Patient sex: M
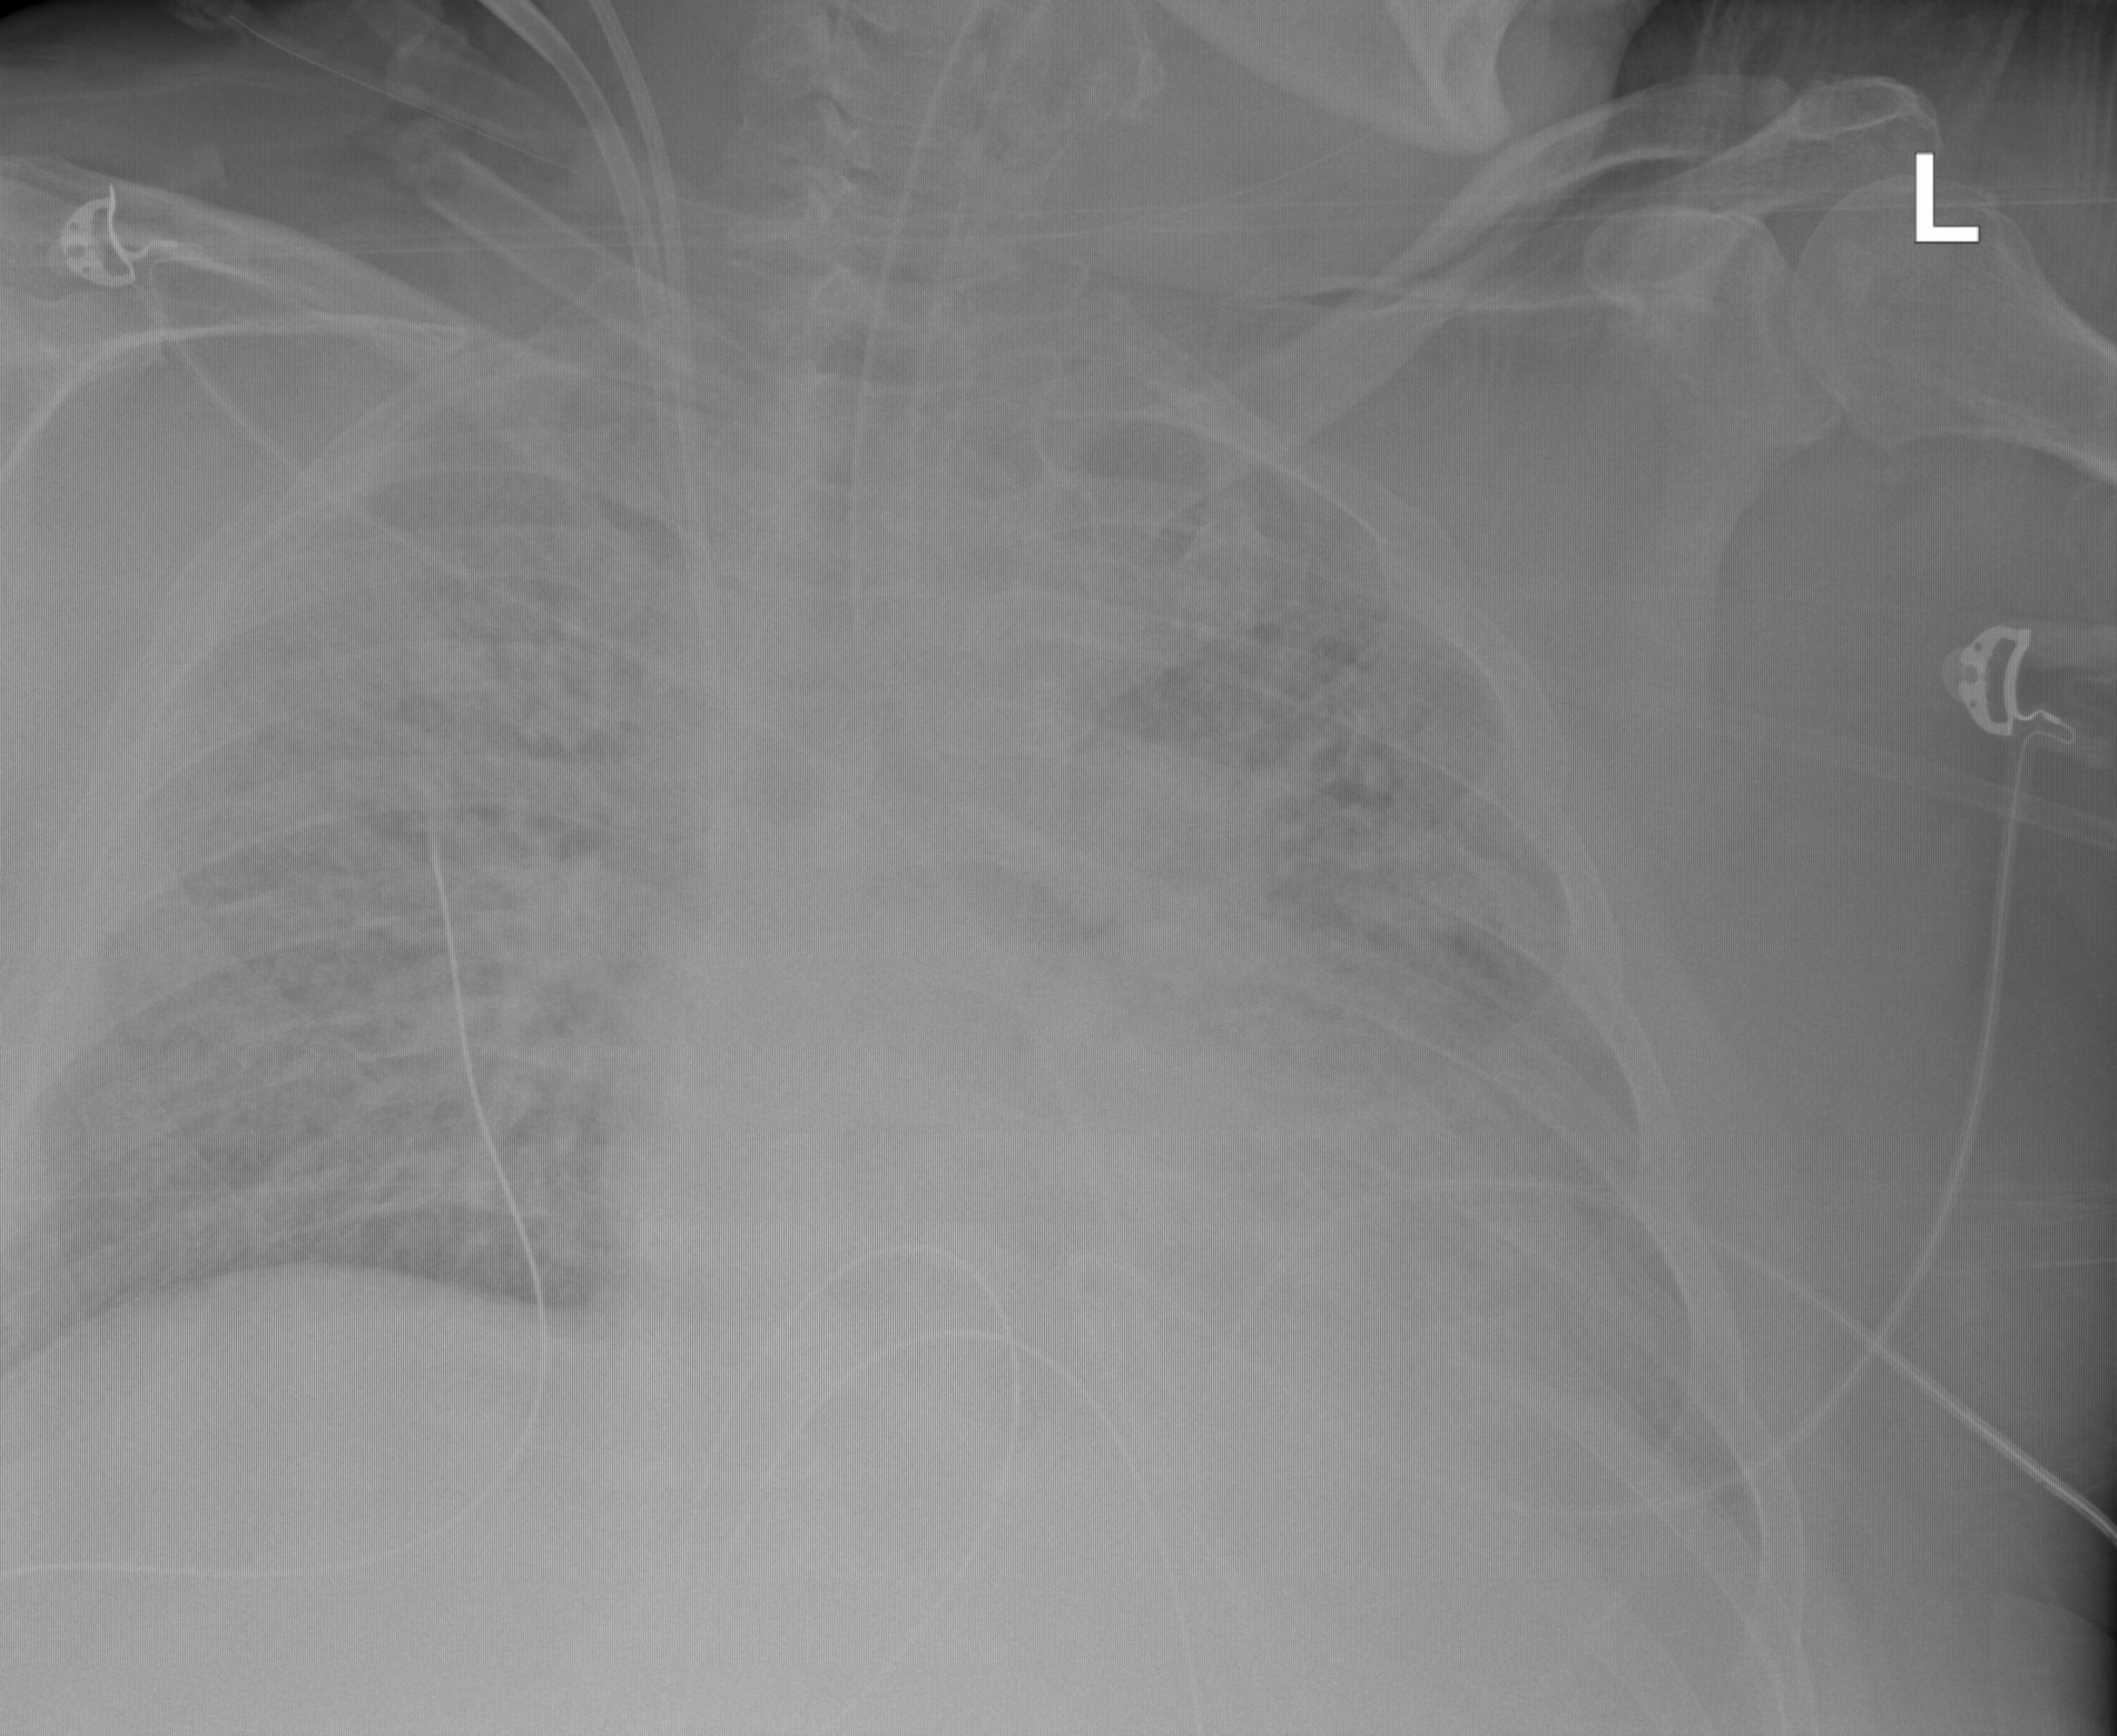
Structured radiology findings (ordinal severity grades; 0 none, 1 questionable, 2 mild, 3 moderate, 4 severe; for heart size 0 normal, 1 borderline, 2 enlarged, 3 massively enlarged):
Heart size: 2
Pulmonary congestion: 2
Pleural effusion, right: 0
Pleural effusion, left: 2
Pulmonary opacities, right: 3
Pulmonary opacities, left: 3
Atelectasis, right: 2
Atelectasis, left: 2